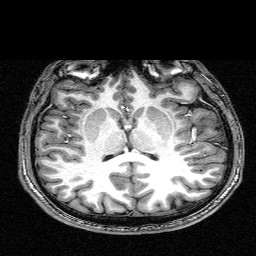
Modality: T1w
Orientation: coronal
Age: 32
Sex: male